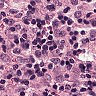
Metastatic tissue present: no